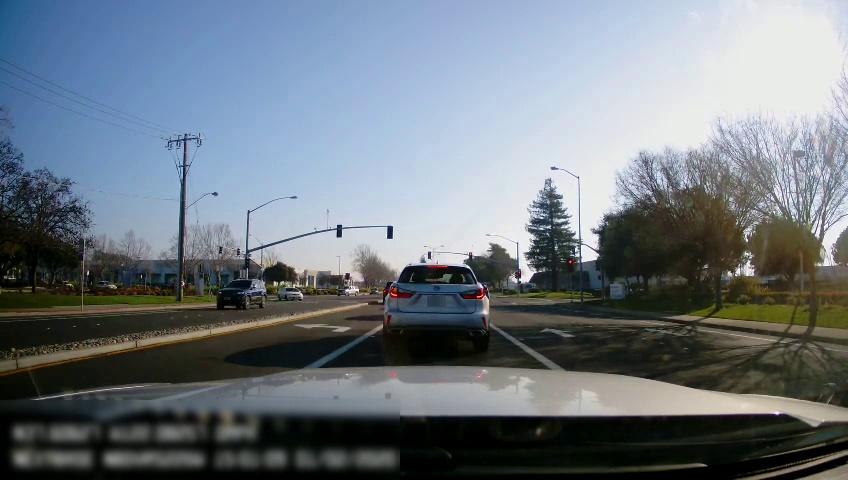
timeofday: Day
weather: Sunny
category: Drivable Space
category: Drivable Space
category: Vehicles | SUV
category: Vehicles | SUV
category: Vehicles | SUV
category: Vehicles | Car
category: Vehicles | Truck
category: Lanes | Current Lane
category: Lanes | Alternate Lane
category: Lanes | Current Lane
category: Lanes | Alternate Lane